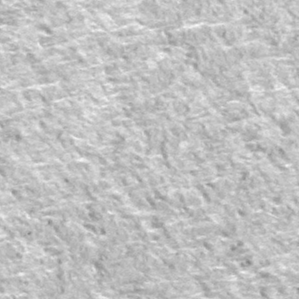
Label: frost